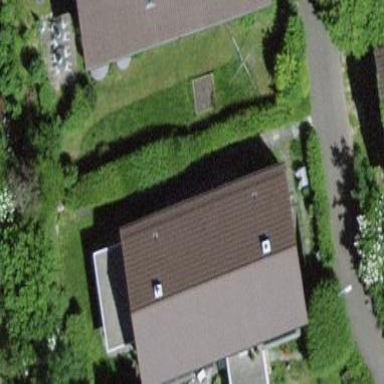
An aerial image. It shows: Terrace building with gabled roof.